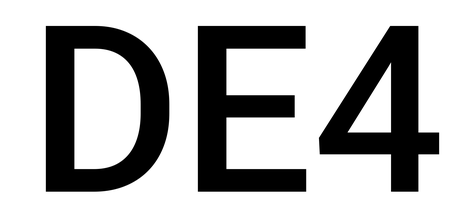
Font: Roboto_Medium